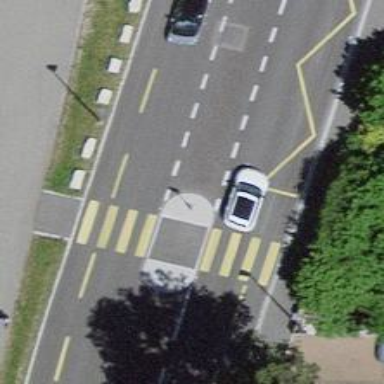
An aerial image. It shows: Secondary road with advisory cycle lane.